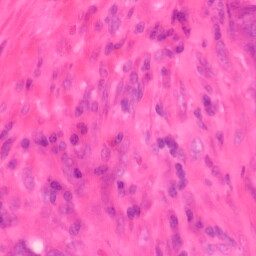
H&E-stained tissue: Colon